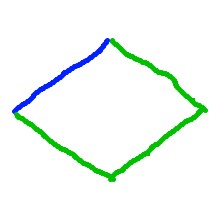
Shape: rhombus